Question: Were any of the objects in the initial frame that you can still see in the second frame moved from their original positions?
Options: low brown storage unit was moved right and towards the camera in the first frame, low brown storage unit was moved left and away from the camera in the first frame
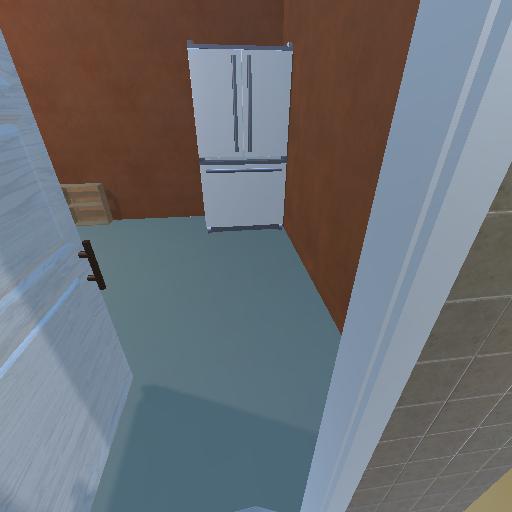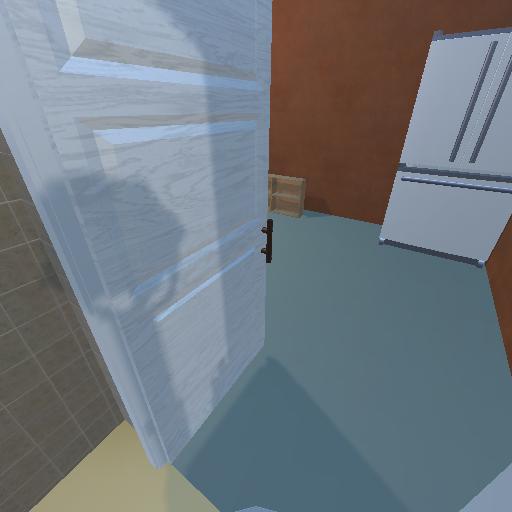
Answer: low brown storage unit was moved right and towards the camera in the first frame